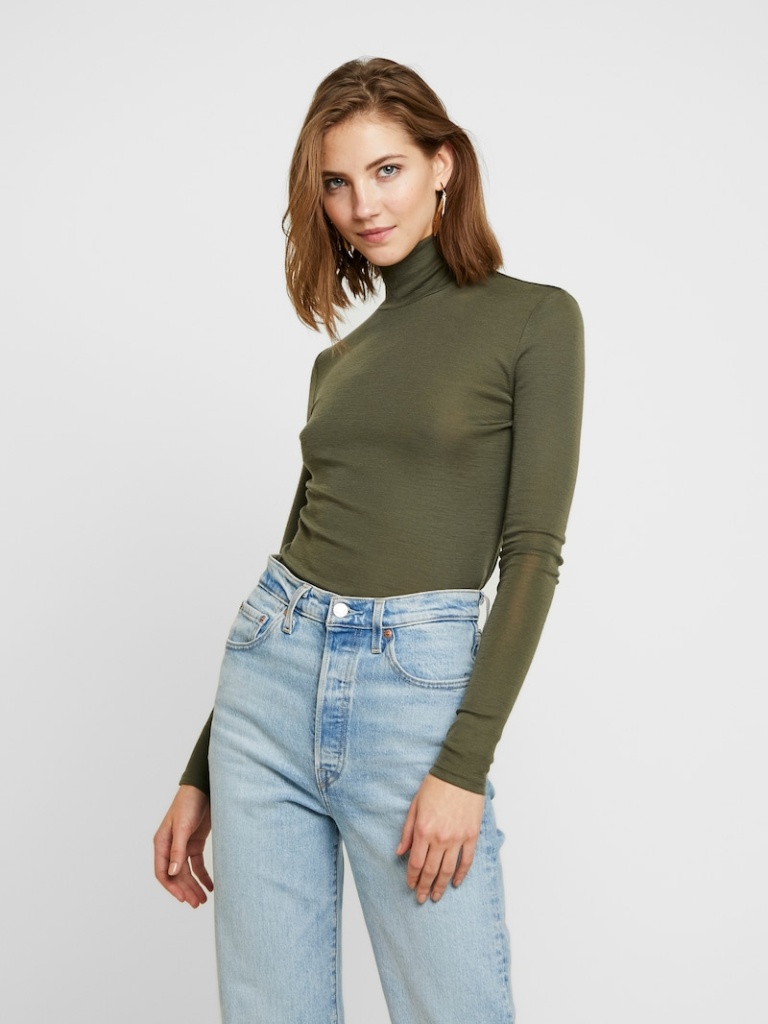
knit tight a long-sleeved with the sleeves down waist length Fully Tucked in turtleneck turtleneck